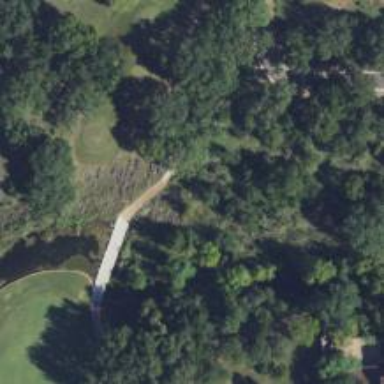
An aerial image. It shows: Golf cartpath that is also road path.